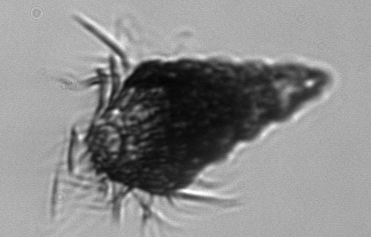
Label: Laboea_strobila